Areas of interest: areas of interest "Library"
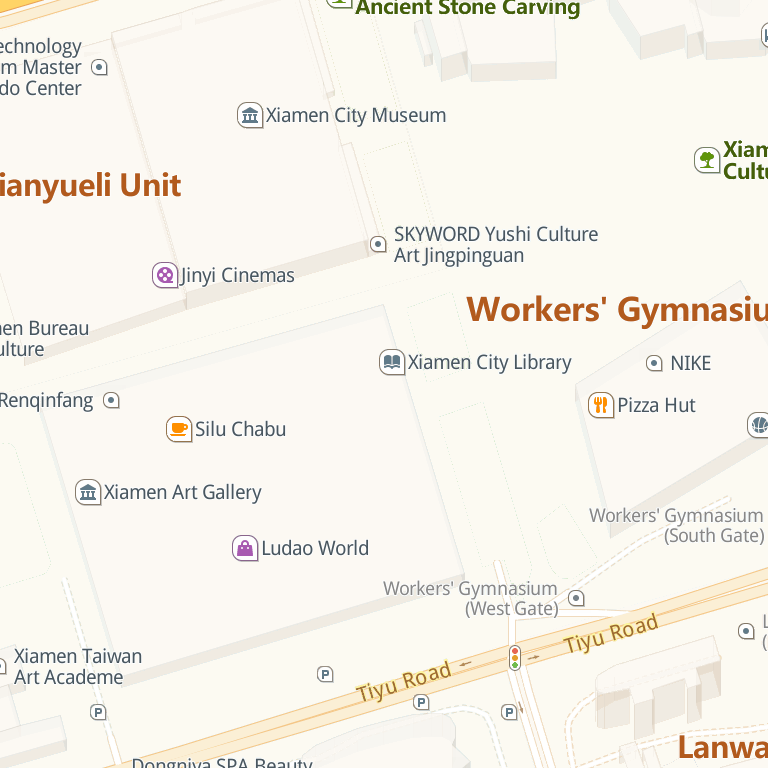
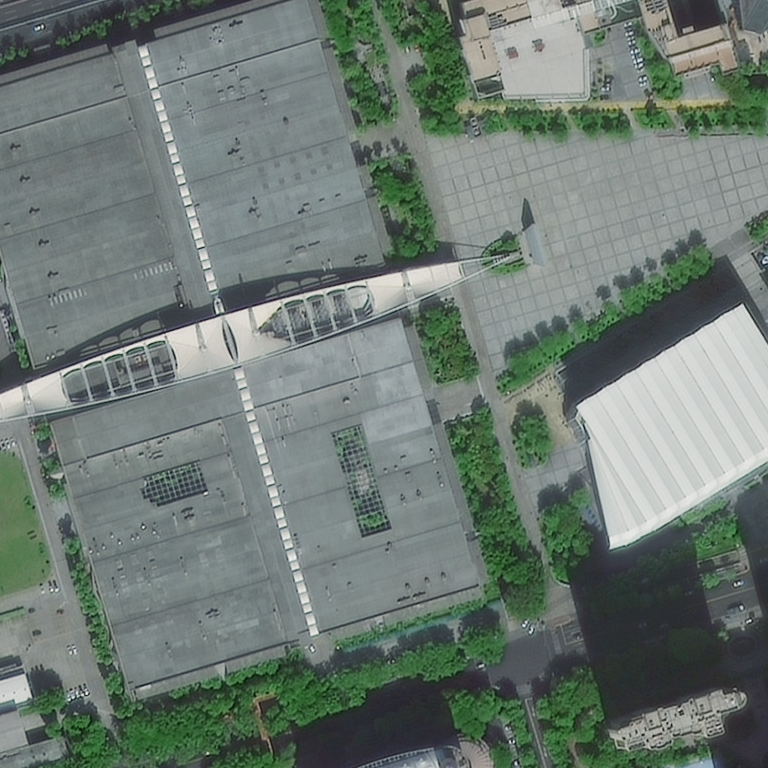